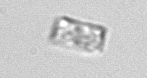
Label: Bacillariophyceae_morphotype1